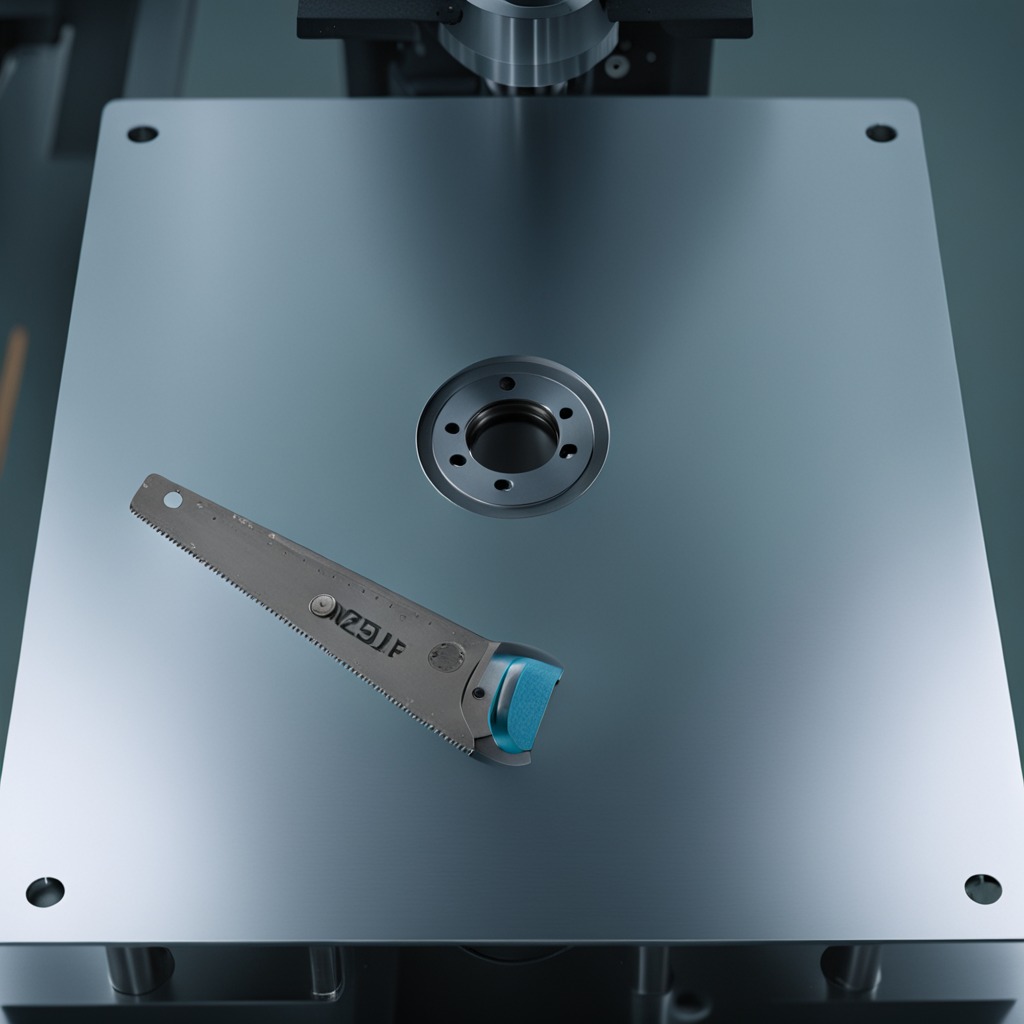
A handheld metal saw lies on the metal table in a machine shop under fluorescent lights.